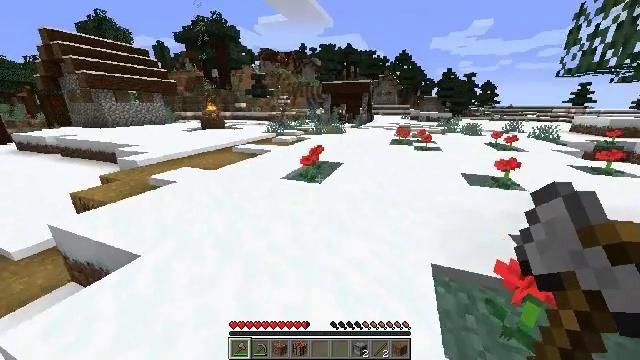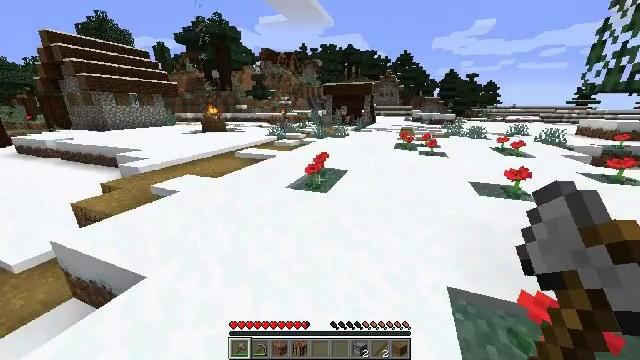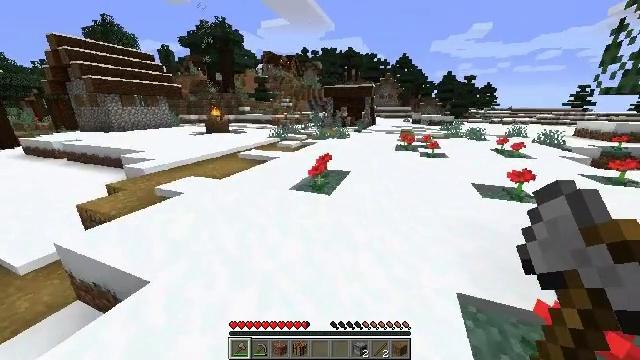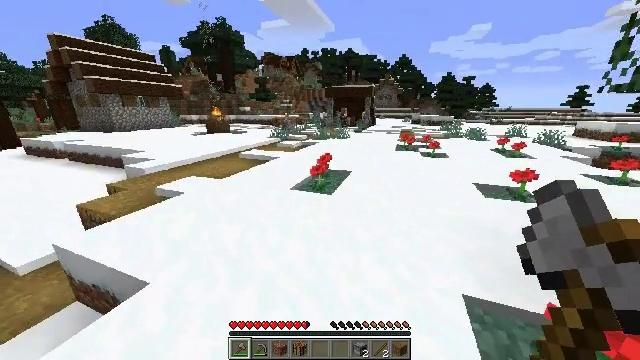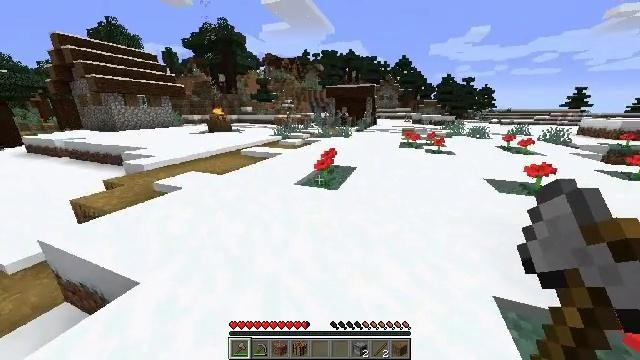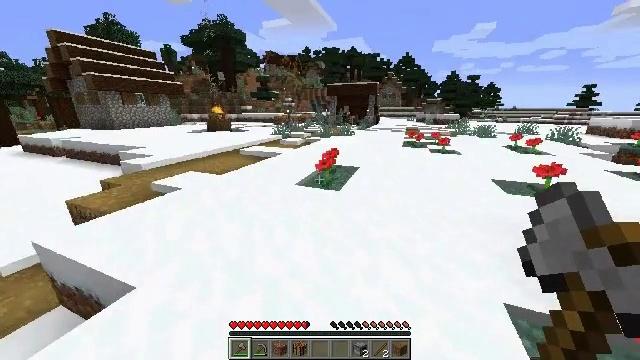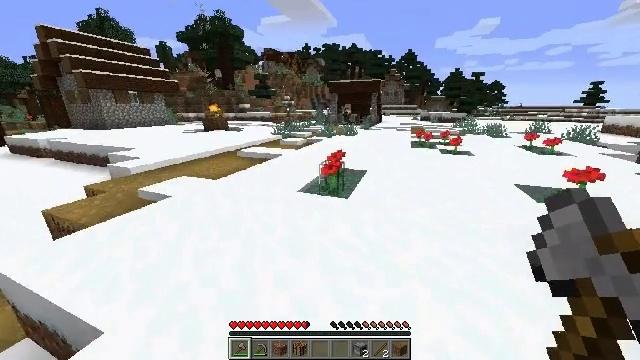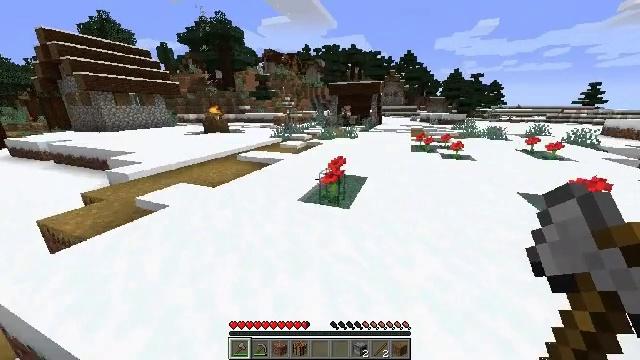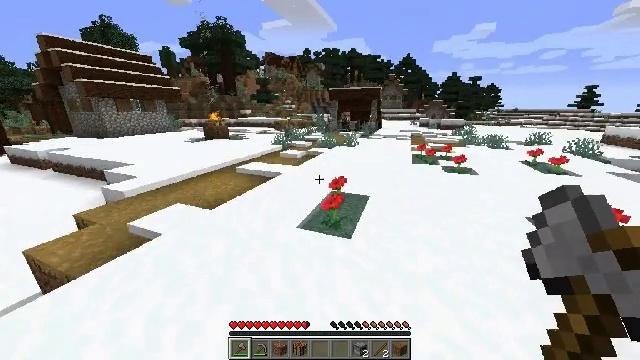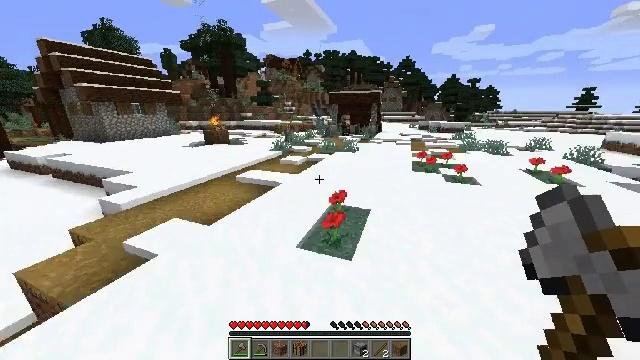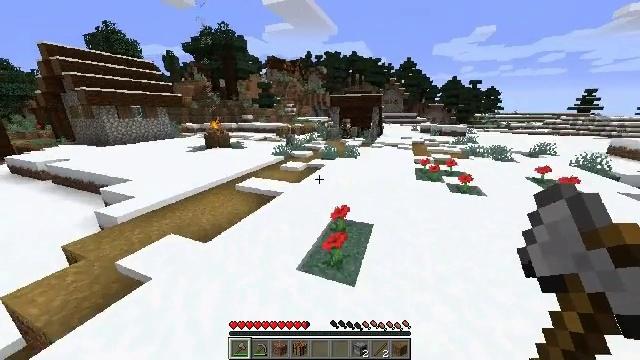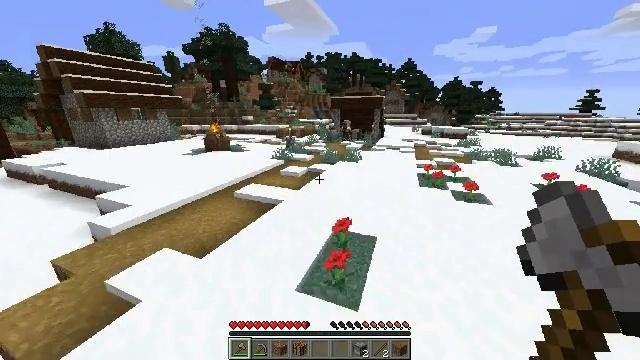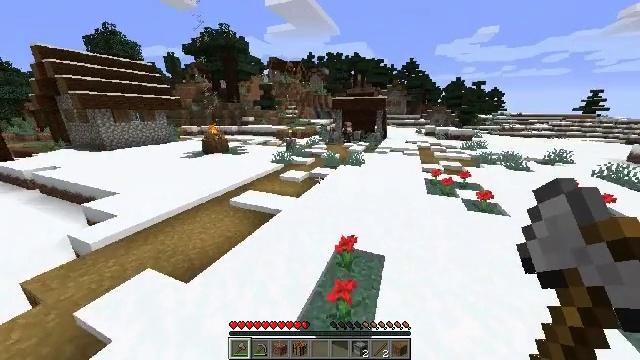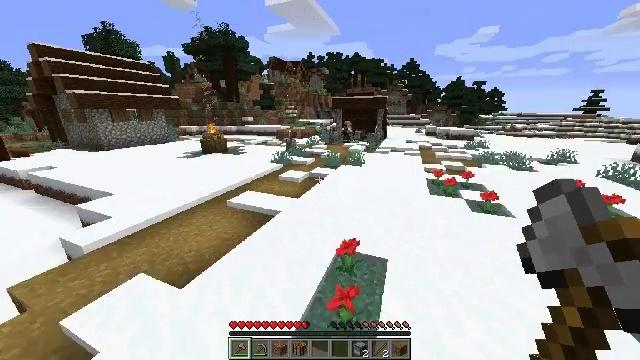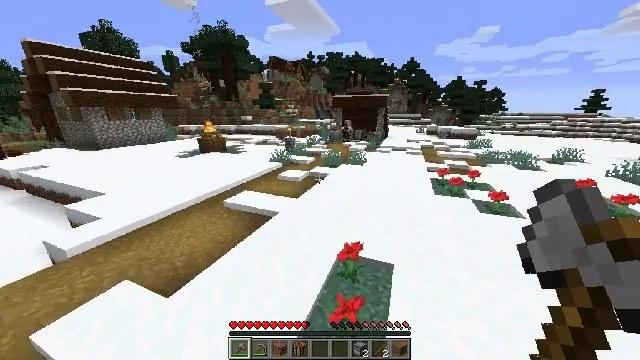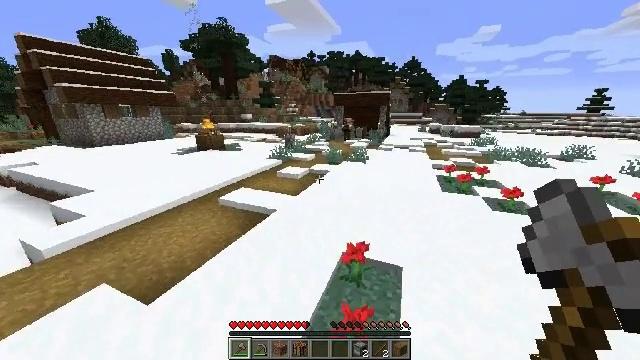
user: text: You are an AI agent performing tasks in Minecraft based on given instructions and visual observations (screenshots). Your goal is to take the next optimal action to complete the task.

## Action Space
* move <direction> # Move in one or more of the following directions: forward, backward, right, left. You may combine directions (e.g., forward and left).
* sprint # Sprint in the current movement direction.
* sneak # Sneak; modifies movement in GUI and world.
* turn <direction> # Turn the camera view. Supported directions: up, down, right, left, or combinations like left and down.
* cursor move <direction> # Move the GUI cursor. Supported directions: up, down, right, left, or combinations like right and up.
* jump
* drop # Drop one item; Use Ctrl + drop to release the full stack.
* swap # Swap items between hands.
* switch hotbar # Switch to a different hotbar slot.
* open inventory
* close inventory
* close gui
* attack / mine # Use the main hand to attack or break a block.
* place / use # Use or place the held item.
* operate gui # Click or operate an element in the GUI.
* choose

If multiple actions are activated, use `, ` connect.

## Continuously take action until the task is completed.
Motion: motion action
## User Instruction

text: Reclaim bookshelf materials.
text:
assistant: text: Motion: move forward, sprint, jump
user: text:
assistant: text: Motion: move forward, sprint, jump
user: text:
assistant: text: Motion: move forward, sprint, jump
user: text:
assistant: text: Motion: move forward, sprint, jump
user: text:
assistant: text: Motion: move forward, sprint, jump
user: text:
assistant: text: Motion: move forward, sprint, jump
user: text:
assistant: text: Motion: move forward, sprint, jump
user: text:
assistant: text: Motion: move forward, sprint, jump
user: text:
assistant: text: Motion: move forward, sprint, jump
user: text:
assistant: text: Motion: move forward, sprint, jump
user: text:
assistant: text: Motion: move forward, sprint, jump
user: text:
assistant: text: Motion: move forward, sprint, jump
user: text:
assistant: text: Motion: move forward, sprint, jump
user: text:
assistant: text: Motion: move forward, sprint, jump
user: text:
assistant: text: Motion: move forward, sprint, jump
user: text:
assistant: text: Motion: move forward, sprint, jump
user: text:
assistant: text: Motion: move forward, sprint, jump
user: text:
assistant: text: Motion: move forward, sprint, jump
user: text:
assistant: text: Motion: move forward, sprint, jump
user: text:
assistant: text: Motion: move forward, sprint, jump
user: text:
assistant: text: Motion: move forward, sprint, jump
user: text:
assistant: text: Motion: move forward, sprint, jump
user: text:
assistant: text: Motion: move forward, sprint, jump
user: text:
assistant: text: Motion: move forward, sprint, jump
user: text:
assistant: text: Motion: move forward, sprint, jump
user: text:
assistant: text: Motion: move forward, sprint, jump
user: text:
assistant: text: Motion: move forward, sprint, jump
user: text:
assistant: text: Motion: move forward, sprint, jump
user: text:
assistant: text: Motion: move forward, sprint, jump
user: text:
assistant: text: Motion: move forward, sprint, jump